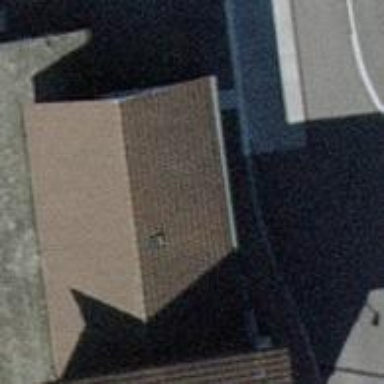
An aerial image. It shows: Beauty shop.